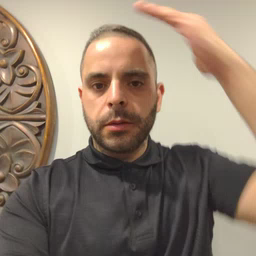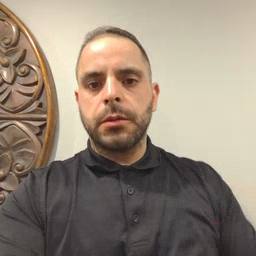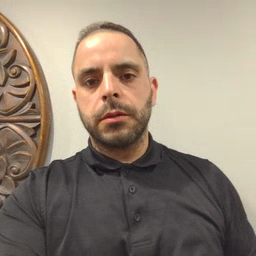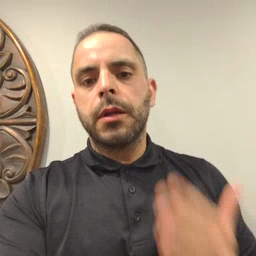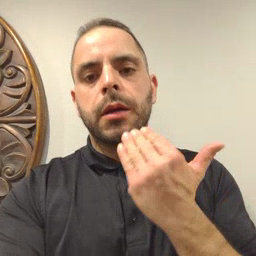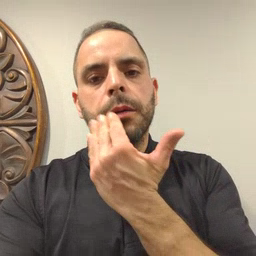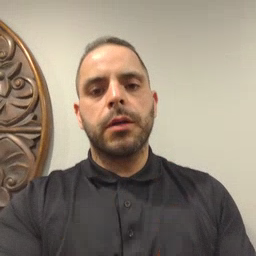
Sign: napkin